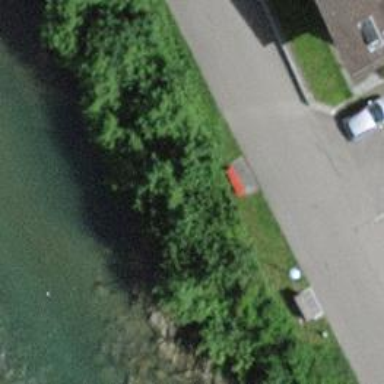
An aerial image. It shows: Bench for seating.